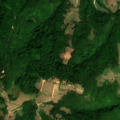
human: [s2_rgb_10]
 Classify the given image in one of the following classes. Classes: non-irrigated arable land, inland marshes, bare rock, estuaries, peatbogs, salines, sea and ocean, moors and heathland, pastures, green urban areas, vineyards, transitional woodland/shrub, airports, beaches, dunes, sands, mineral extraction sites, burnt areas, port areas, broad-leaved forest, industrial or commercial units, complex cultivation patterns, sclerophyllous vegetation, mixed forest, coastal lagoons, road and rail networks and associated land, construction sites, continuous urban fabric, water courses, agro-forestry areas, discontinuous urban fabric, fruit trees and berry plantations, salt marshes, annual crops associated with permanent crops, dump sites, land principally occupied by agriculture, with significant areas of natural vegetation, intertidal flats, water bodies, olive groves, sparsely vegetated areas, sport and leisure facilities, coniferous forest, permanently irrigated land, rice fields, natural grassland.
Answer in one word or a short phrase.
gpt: pastures, land principally occupied by agriculture, with significant areas of natural vegetation, broad-leaved forest, transitional woodland/shrub